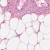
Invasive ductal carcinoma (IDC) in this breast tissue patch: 0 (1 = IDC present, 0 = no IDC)